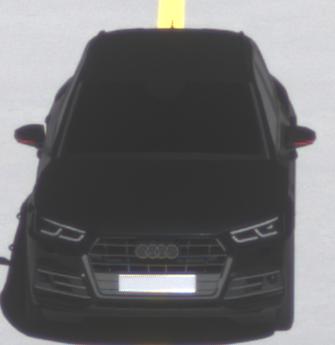
Make: Audi
Model: Q5 45 TFSI
Detailed model: Q5 (FY)
Model produced from: 2019/01
Model produced until: 2019/05
Doors: 5
Color: black
Road condition: dry road
Daytime: midday
Contrast: high contrast